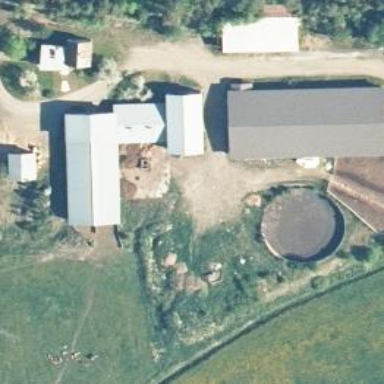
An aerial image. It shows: Farm auxiliary building.